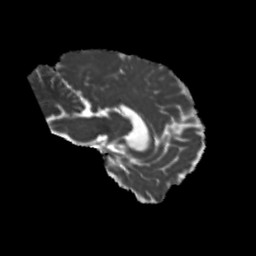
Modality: MD
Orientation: sagittal
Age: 44
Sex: female
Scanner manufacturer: siemens
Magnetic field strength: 3 T
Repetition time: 5.25 s
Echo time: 0.08 s